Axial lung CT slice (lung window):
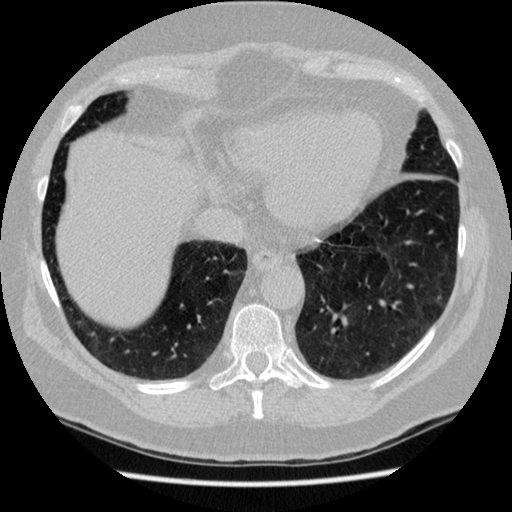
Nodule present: no